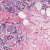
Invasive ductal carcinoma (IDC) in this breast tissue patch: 1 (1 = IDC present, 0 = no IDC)